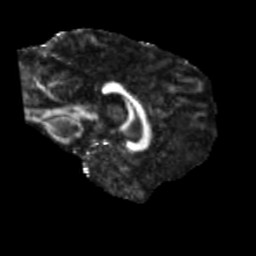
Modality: FA
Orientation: sagittal
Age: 50
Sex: female
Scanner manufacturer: siemens
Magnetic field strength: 3 T
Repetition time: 5.25 s
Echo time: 0.08 s